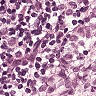
Metastatic tissue present: yes